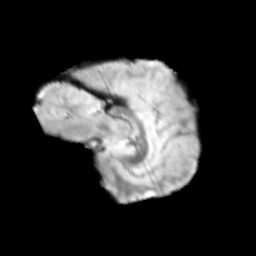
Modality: T2w
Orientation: sagittal
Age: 9
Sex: male
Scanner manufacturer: siemens
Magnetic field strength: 3 T
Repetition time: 3.8 s
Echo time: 0.07 s